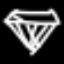
Label: diamond